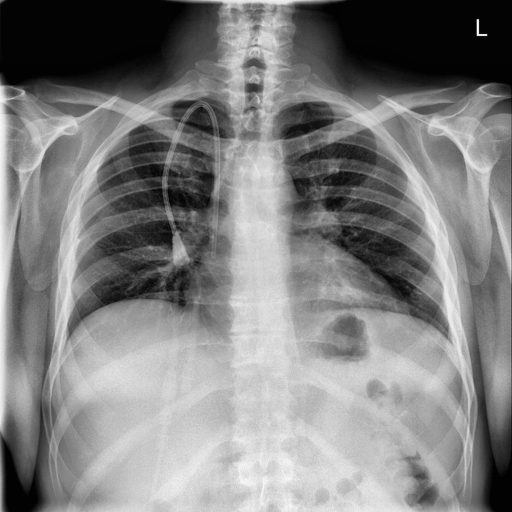
Finding: NORMAL